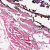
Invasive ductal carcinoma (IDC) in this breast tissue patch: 0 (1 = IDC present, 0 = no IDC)